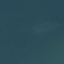
Land use / land cover: SeaLake